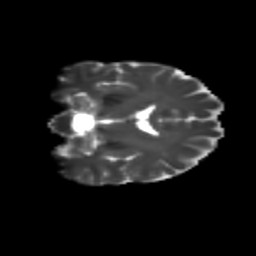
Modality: T2w
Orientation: coronal
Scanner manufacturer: siemens
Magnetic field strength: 3 T
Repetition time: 9.2 s
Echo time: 0.084 s